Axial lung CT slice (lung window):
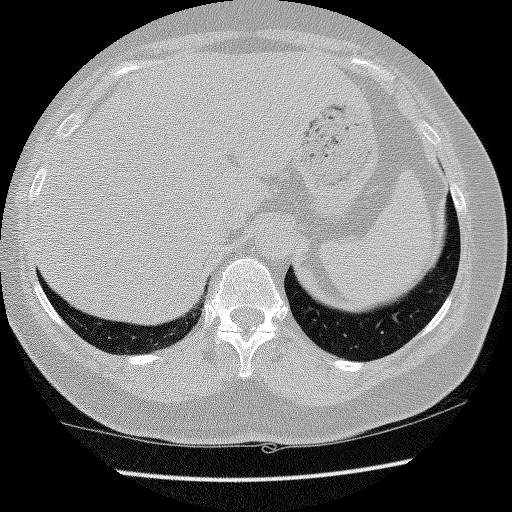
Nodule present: no